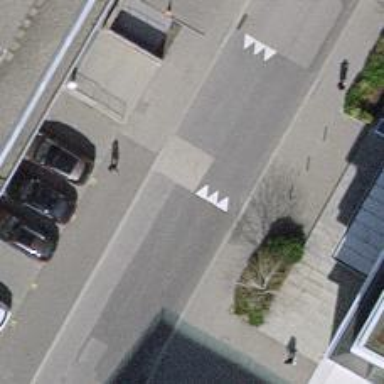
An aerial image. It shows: Asphalt road with traffic-calming hump.